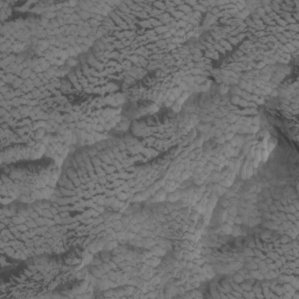
Label: non_frost